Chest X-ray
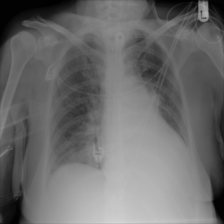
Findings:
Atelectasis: negative
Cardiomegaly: negative
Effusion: negative
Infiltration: negative
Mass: negative
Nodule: negative
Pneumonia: negative
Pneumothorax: negative
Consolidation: positive
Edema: negative
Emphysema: negative
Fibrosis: negative
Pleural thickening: negative
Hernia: negative